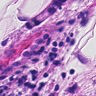
Metastatic tissue present: yes